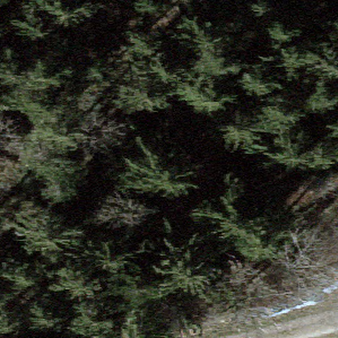
Label: other